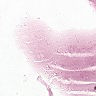
Metastatic tissue present: no